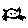
Label: cat